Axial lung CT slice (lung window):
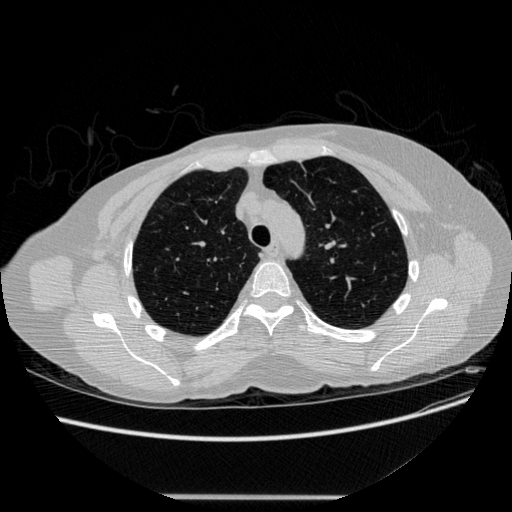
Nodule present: no